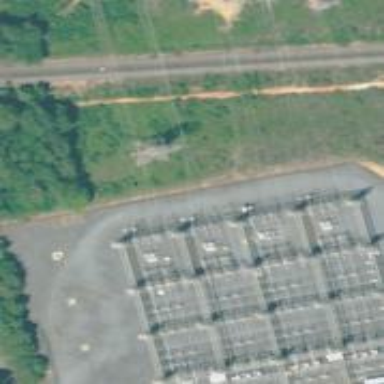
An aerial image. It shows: Switch for power supply.